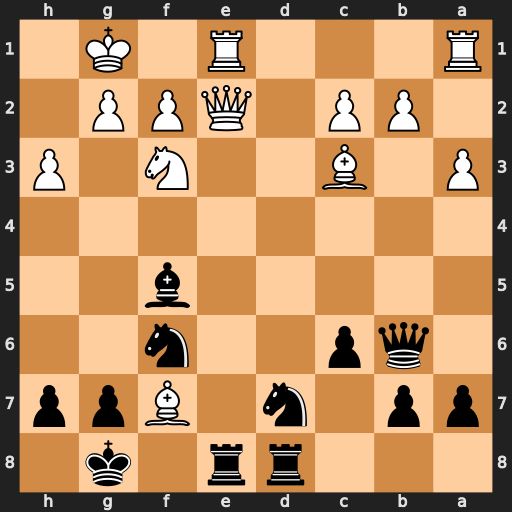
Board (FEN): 3rr1k1/pp1n1Bpp/1qp2n2/5b2/8/P1B2N1P/1PP1QPP1/R3R1K1
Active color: b
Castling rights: -
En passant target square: -
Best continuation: Kxf7 Qc4+ Nd5